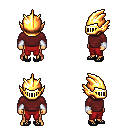
a pixel art fantasy rpg character, male body template, human, tanned skin, maroon long-sleeve shirt, red pants, white blonde short mohawk hairstyle, gold helm, white cloth bracers, ghillies, four views (front, back, left, right), 2x2 character sprite sheet, small pixel art, hard edges, no anti-aliasing